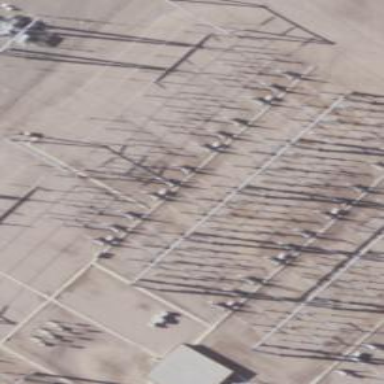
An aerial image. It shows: Switch used for power control.